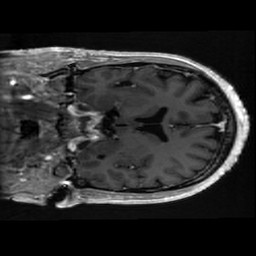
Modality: T1w
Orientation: coronal
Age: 60
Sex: male